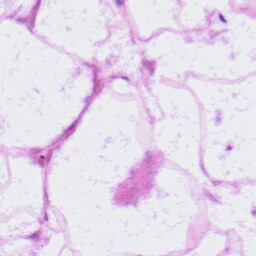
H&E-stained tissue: LymphNode